You are looking at a signal-to-image encoding: consecutive vibration samples arranged as the rows of a grayscale square. What is the most likely bearing condition (normal, inner_race, outer_race, ball)?
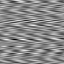
Answer: ball